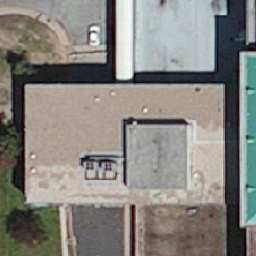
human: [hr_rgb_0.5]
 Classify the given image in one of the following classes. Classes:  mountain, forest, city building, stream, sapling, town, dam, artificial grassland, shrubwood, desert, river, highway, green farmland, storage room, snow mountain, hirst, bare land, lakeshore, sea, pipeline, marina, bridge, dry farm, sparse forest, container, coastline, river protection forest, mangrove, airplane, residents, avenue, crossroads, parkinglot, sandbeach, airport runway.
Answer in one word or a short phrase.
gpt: city building